Question: I am trying to develop Facebook tutorial "Friends Smash" but I got stuck in a big problem it does not shows any option for adding canvas and secure canvas URL in
> Settings >> Add Platform >> Website
I am getting below options

How can I add canvas and secure canvas URLs?
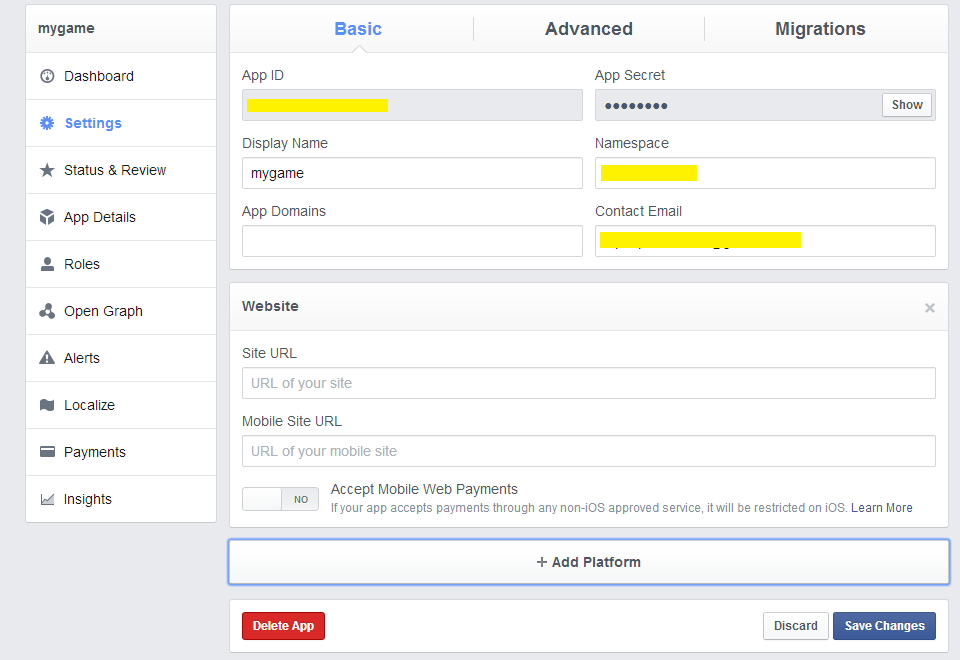
Answer: Canvas and secure canvas URLs are only relevant for applications that are on Facebook. Your application (if you're on the "website" platform) doesn't have any use for canvas URLs.
An exerpt from <URL> talking about canvas applications:
> Apps on Facebook are loaded into the Canvas section of the Canvas
Page. The Canvas is quite literally a blank canvas within Facebook on
which to run your app. You populate the Canvas by providing a Canvas
URL that contains the HTML, JavaScript and CSS that make up your app.
When a person using your app requests the Canvas Page, we load the
Canvas URL within an iframe on that page. This results in your app
being displayed within the standard Facebook chrome.